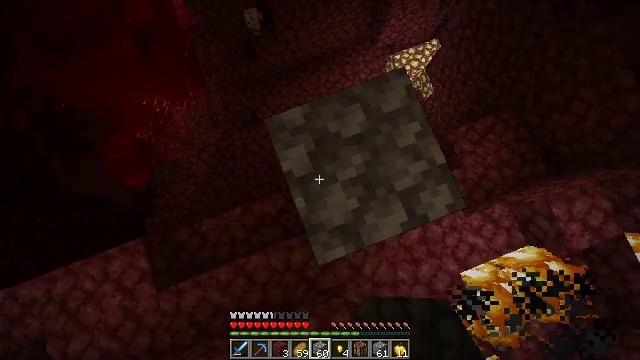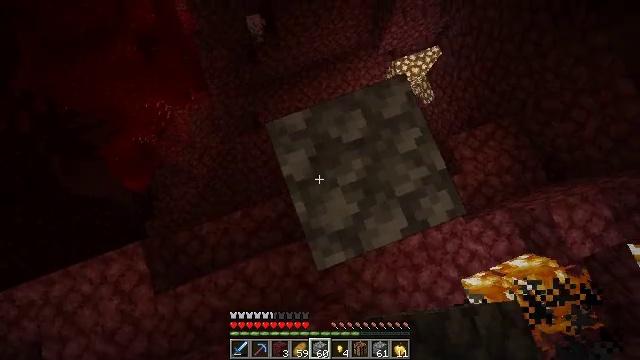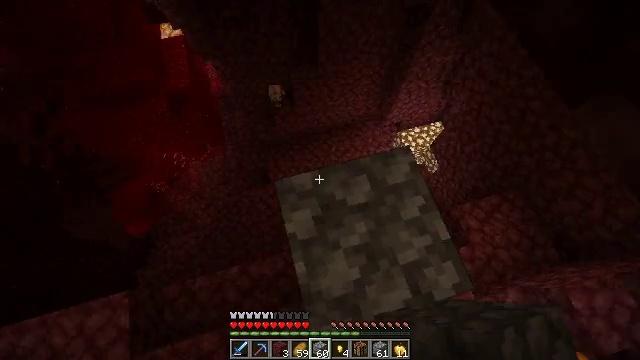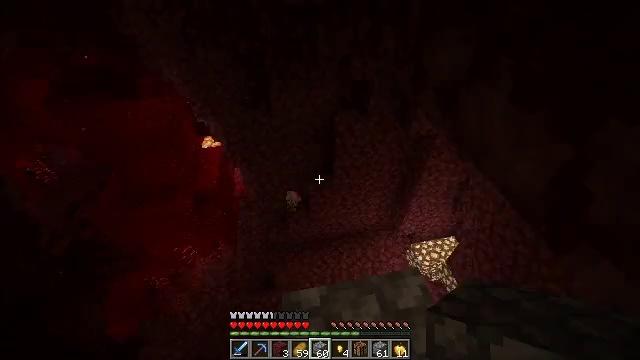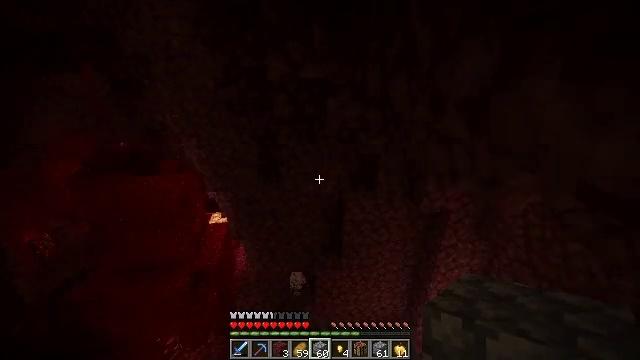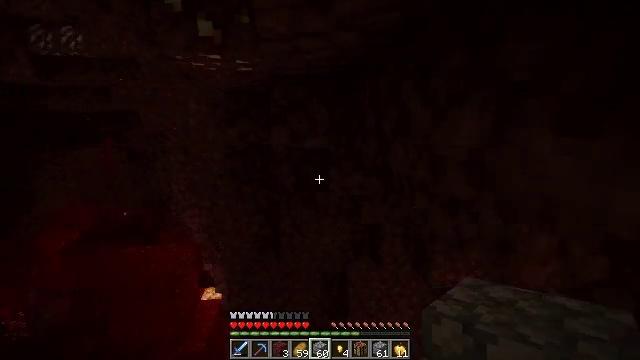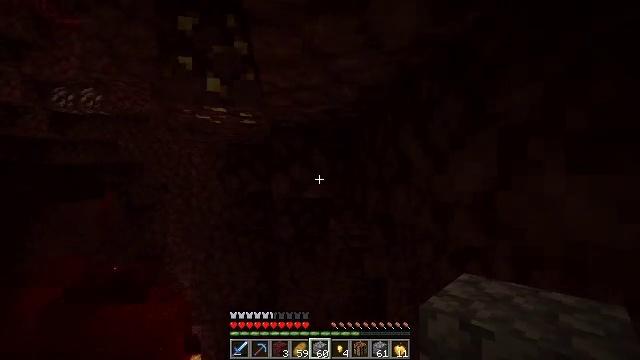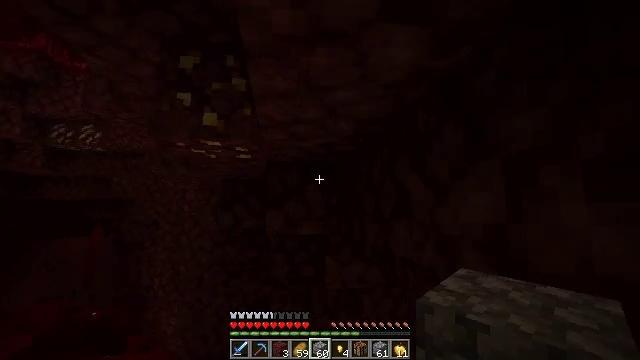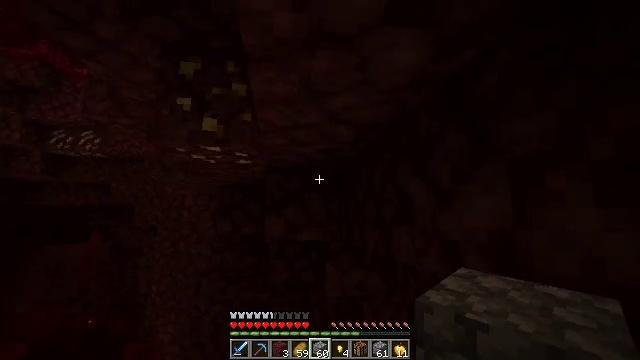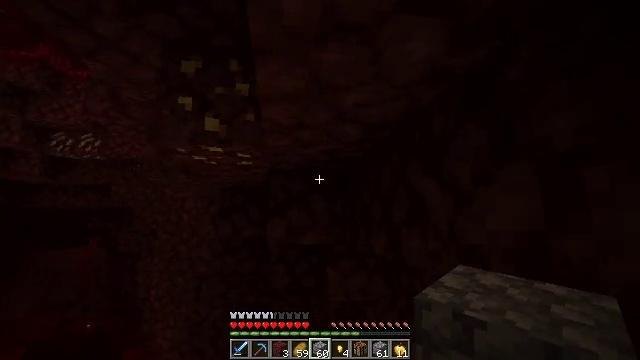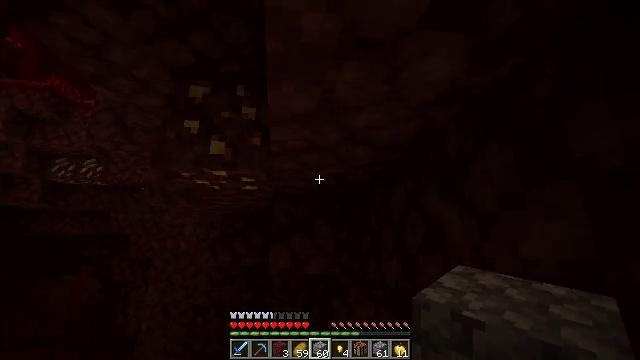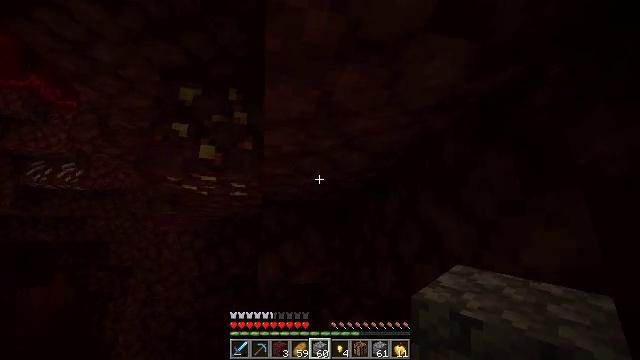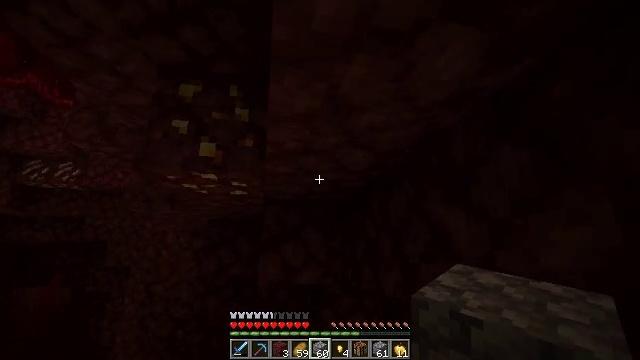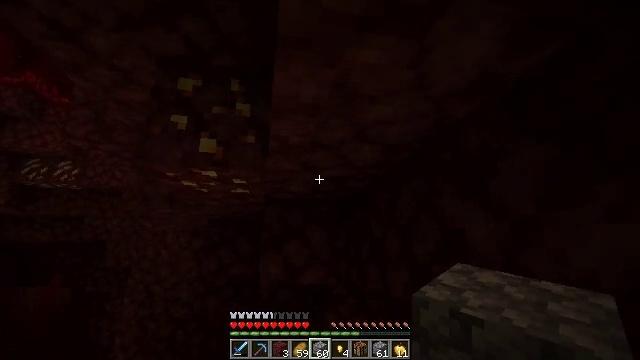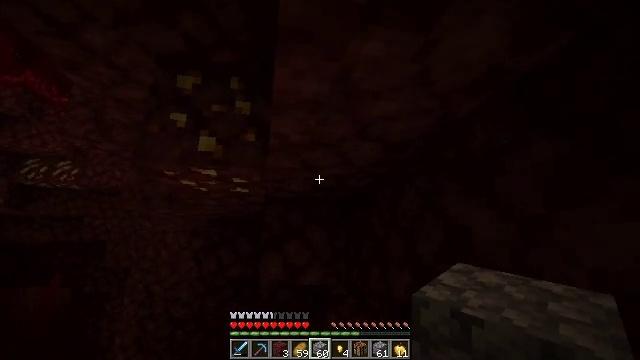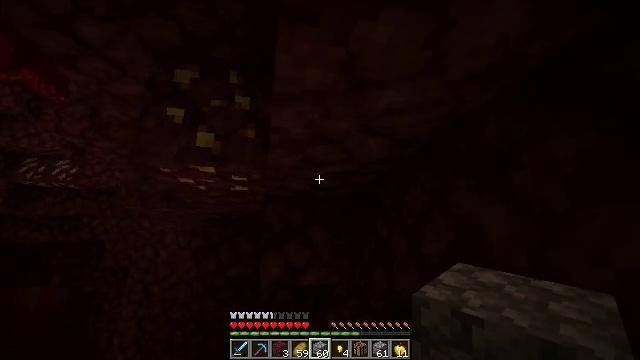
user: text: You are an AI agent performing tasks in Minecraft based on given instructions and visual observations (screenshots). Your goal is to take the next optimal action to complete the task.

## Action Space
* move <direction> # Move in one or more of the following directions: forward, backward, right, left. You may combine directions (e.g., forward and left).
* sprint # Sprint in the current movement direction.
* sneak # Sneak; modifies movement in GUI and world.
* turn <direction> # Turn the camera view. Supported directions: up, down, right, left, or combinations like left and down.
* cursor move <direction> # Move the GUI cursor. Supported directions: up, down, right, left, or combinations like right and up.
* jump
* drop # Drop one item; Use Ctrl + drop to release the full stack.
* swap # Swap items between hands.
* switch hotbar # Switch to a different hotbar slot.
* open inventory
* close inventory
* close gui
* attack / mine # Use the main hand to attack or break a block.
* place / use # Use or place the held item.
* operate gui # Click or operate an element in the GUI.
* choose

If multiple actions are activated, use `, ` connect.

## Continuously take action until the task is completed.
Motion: motion action
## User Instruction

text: Gather nether gold ore using a pickaxe.
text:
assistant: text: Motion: turn up, jump
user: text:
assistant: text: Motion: sneak, turn left and up, jump
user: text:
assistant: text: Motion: move forward, sneak, turn left and up
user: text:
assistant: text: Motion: move forward, sneak, turn left and up
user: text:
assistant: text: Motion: move forward, sneak, turn up
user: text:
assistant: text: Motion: move forward, sneak, turn up
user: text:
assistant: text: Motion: move forward, sneak, turn up
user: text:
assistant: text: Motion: move forward and move left, sneak, turn up
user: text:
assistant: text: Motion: move forward and move left, sneak
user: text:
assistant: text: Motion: move forward and move left, sneak, turn up
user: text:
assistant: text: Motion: move forward and move left, sneak, turn right and up
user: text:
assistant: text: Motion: move forward, sneak
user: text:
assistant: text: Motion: move forward, sneak
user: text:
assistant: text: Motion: move forward, sneak
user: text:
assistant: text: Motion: move forward and move left, sneak
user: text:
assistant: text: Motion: move forward and move left, sneak
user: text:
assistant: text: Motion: move forward and move left, sneak, turn left
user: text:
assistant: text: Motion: move forward and move left, sneak, turn left and up
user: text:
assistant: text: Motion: move forward and move left, sneak
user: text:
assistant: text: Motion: move forward and move left, sneak
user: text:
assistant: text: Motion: move left, sneak
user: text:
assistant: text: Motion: move left, sneak
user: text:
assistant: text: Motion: move left, sneak, turn left and up
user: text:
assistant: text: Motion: move left, sneak, turn left and up, switch to hotbar 2
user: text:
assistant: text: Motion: move left, sneak, switch to hotbar 2
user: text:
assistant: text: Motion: move left, sneak, turn up, switch to hotbar 2
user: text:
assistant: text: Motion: move left, sneak, attack / mine
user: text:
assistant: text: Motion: move left, sneak, attack / mine
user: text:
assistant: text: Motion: move forward and move left, sneak, attack / mine
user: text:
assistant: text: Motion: move forward and move left, sneak, attack / mine